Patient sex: M
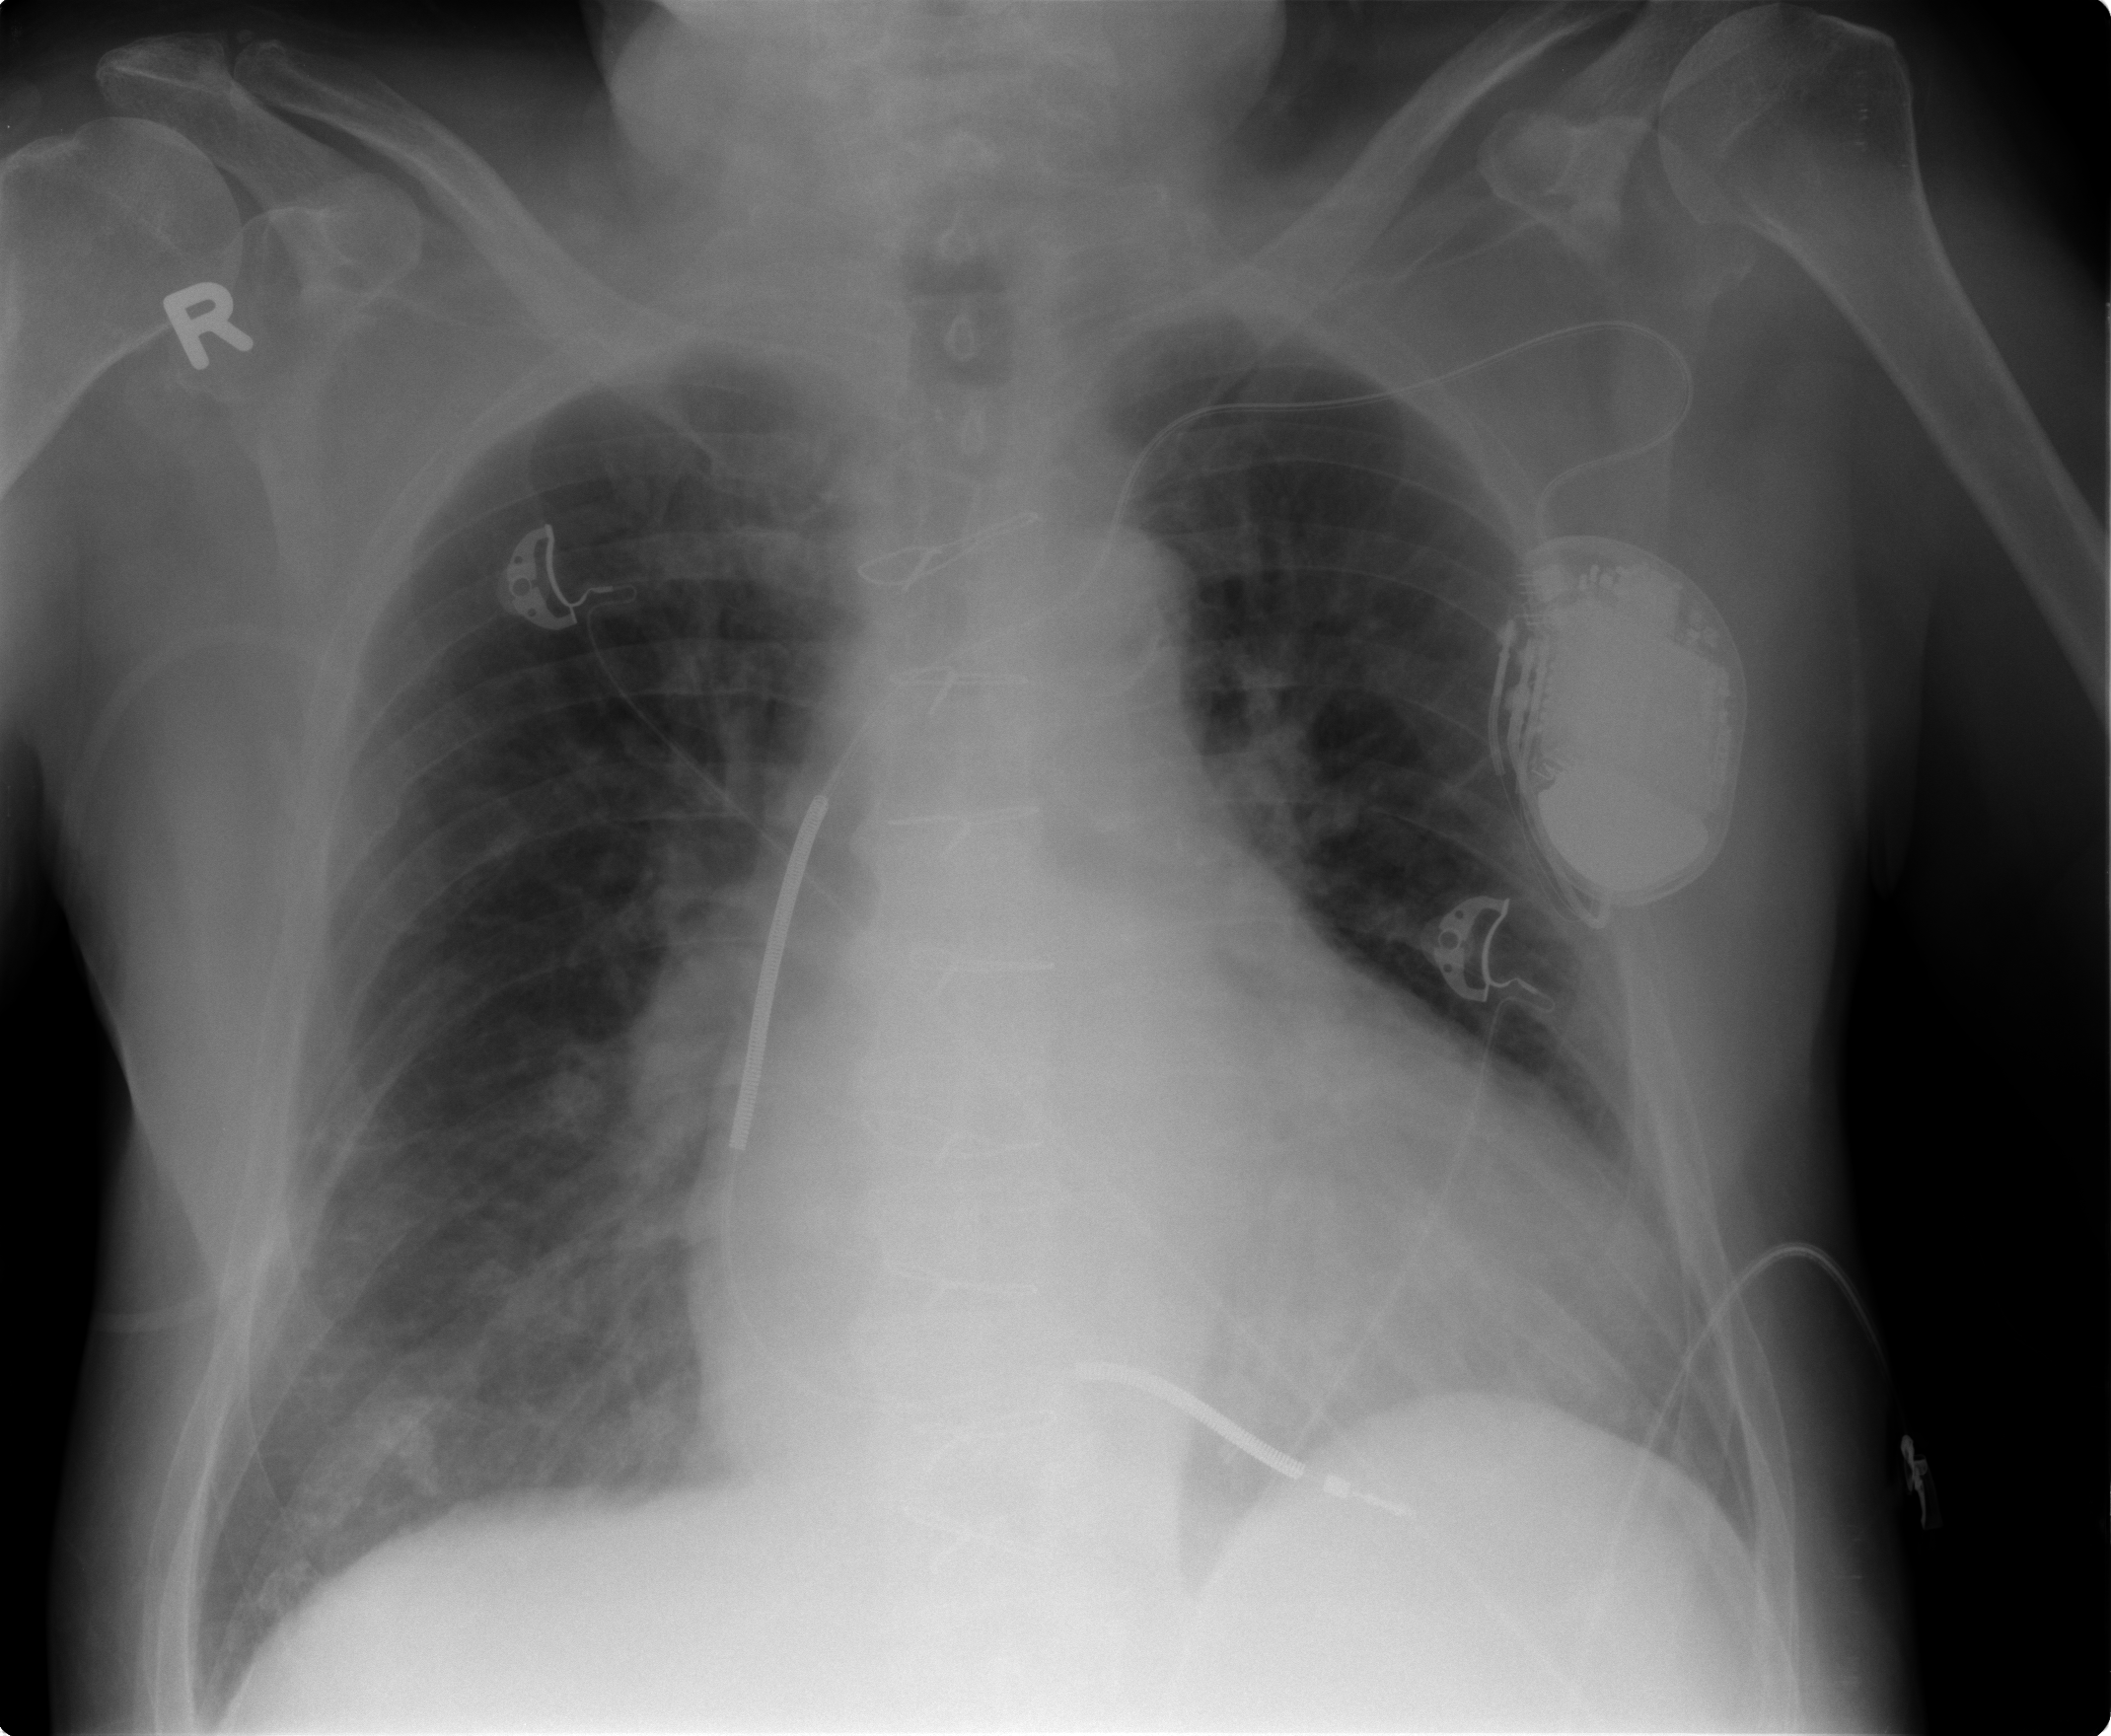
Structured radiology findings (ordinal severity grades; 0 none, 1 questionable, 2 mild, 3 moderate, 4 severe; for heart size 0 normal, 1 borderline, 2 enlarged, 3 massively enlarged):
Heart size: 2
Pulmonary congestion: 1
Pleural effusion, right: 0
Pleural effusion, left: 0
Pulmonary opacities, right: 0
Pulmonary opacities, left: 0
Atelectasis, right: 2
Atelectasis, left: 2